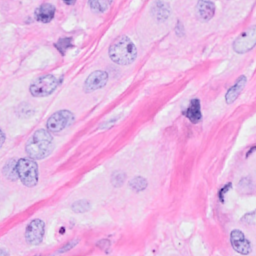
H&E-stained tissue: Breast